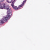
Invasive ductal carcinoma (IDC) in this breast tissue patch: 0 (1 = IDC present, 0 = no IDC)